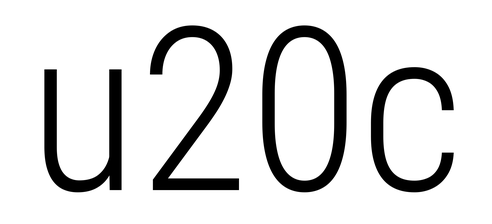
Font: Roboto_Condensed_Light